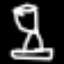
Label: hourglass